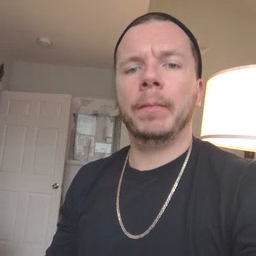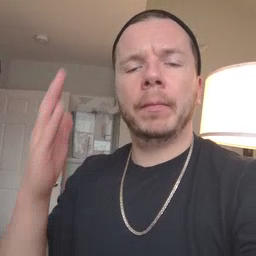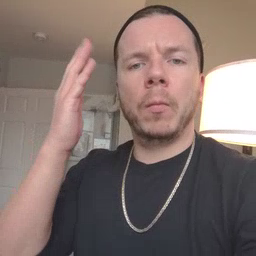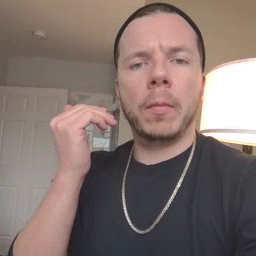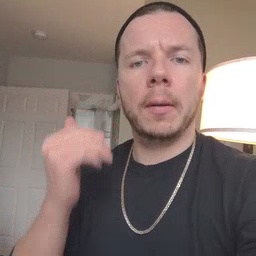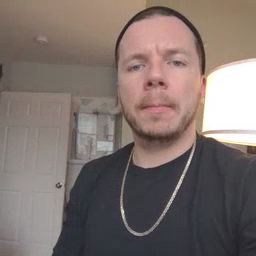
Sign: why